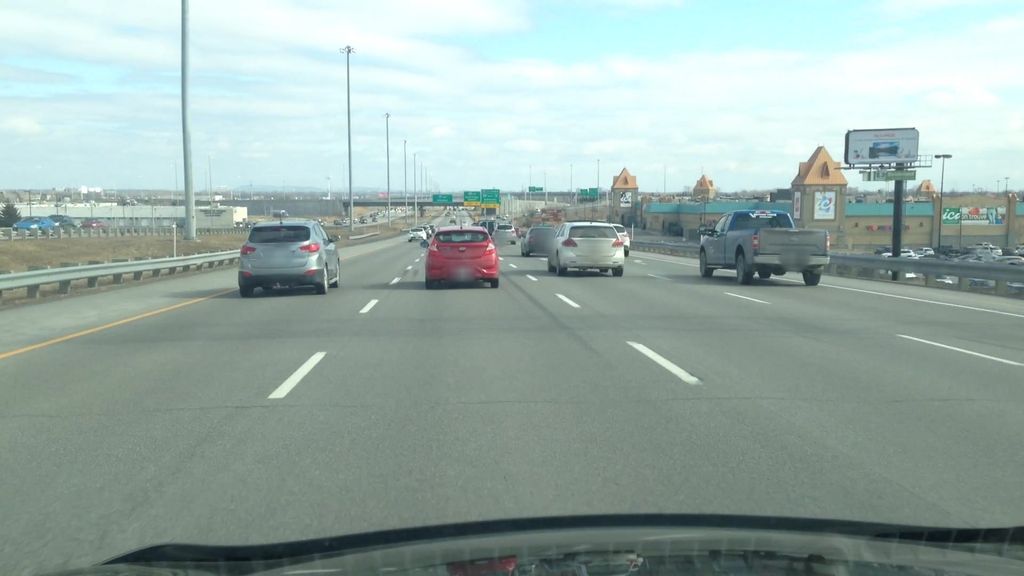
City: montreal